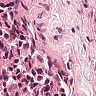
Metastatic tissue present: no